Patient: sex F, age 58
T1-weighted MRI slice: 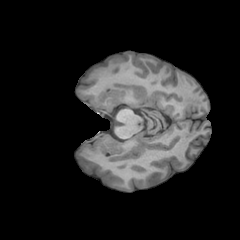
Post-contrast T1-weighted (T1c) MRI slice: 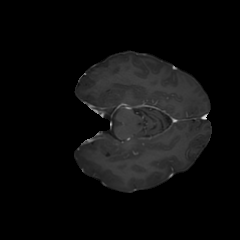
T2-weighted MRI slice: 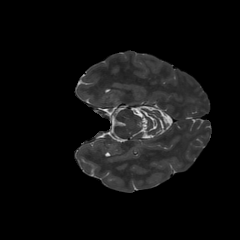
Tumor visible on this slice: no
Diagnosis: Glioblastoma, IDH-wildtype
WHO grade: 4